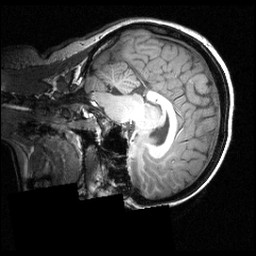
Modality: T1w
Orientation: sagittal
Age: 29
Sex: female
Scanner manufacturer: siemens
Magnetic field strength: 3.951 T
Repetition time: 1.5 s
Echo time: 0.00335 s